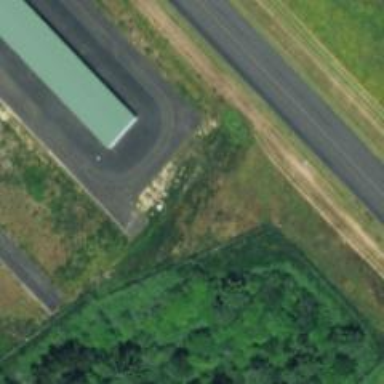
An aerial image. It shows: Image of taxiway at airport.